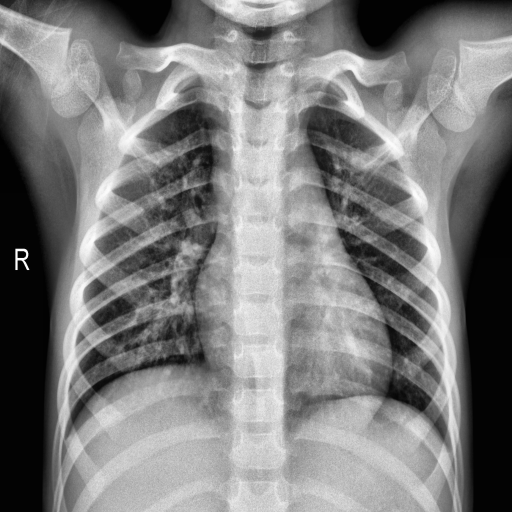
Finding: NORMAL